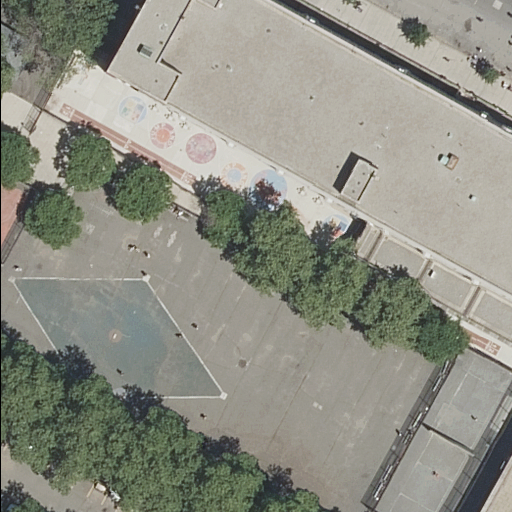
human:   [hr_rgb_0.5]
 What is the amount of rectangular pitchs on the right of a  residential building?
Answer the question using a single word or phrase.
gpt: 0

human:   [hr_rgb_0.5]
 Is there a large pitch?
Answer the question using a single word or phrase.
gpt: no

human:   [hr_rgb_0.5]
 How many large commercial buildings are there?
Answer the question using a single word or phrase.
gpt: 0

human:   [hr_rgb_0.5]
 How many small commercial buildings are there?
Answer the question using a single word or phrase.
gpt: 0

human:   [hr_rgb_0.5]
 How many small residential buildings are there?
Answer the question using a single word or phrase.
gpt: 0

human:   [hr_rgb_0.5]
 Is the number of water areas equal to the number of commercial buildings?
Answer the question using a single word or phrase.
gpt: yes

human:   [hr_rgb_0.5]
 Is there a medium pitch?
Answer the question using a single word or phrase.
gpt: no

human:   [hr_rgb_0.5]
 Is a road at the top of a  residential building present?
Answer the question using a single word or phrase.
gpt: no

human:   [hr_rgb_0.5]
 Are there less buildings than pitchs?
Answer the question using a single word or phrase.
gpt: yes

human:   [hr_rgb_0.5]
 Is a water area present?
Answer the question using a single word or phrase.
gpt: no

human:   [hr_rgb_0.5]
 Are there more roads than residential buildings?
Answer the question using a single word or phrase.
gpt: yes

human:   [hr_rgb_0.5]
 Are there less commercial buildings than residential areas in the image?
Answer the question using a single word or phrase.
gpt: yes

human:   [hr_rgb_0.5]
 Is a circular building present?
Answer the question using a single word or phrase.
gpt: no

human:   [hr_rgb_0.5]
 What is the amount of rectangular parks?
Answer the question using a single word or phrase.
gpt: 1

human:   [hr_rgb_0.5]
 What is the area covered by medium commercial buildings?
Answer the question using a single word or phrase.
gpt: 0m2

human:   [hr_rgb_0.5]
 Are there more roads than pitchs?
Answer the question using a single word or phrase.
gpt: no

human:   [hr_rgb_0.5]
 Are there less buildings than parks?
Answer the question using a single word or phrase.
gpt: no

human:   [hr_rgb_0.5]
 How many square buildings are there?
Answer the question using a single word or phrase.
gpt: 0

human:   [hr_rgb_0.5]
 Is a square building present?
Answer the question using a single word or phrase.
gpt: no

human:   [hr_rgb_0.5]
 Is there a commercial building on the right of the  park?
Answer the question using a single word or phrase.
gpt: no

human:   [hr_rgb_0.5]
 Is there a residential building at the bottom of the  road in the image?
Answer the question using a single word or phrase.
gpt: no

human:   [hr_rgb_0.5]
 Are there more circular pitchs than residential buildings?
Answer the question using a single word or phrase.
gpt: no

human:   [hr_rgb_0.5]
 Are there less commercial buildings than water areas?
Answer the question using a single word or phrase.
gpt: no

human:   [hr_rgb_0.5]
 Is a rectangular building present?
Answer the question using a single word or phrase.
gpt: yes

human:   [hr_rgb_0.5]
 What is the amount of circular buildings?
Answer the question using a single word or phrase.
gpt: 0

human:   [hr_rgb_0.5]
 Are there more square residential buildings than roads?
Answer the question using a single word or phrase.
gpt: no

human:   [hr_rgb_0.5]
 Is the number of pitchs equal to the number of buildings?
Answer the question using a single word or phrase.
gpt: no

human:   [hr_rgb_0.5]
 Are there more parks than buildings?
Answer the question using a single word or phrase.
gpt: no

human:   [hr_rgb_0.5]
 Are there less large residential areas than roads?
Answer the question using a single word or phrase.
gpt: yes

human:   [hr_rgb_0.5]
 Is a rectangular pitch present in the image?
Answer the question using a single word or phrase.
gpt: yes

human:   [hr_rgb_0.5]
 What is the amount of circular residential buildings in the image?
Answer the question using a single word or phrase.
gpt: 0

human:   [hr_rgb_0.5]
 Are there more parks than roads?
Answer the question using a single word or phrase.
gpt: no

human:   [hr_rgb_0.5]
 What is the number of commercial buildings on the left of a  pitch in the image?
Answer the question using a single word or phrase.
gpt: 0

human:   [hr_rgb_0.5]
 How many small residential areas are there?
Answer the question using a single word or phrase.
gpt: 1

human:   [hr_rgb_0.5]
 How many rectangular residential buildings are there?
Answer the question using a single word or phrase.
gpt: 0

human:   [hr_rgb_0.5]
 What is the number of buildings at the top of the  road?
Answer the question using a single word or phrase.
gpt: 0